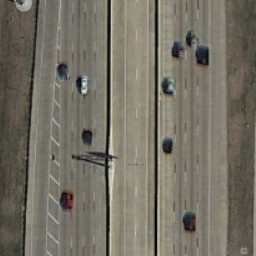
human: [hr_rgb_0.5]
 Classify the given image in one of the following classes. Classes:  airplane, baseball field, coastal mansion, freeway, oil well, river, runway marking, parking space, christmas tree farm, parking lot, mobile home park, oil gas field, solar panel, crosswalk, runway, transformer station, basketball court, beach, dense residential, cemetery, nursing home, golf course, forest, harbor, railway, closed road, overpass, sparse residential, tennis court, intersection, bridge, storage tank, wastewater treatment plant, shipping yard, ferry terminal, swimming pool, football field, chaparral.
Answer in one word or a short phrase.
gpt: freeway